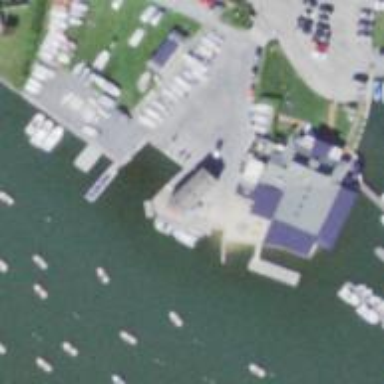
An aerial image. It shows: Slipway on leisure land.